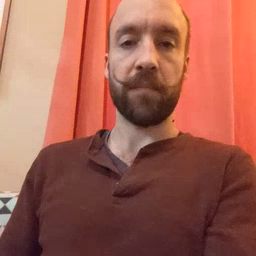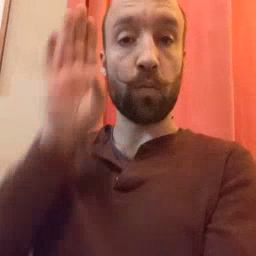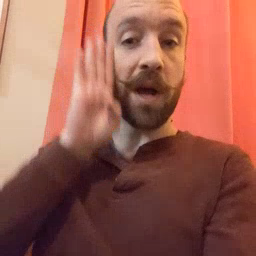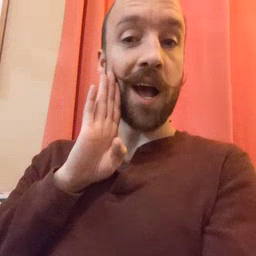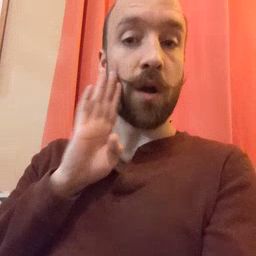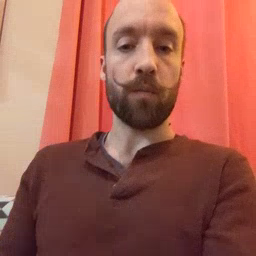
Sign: brown